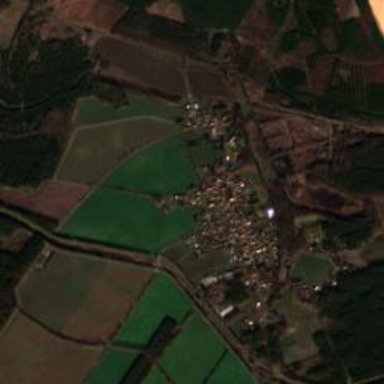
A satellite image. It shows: Village area.